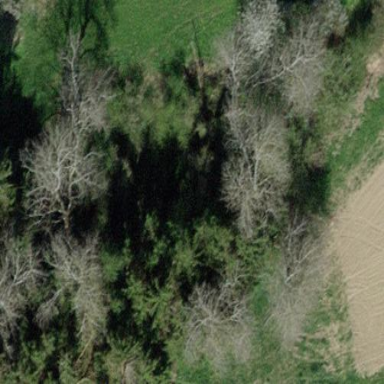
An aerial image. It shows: Forest area.